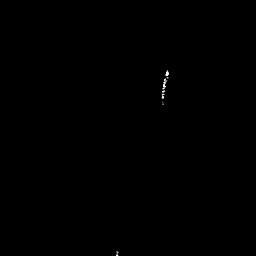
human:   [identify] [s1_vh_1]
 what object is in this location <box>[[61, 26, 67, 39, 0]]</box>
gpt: <ref>1 small ship at the center</ref>